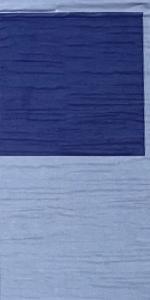
Label: Empty